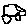
Label: car